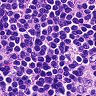
Metastatic tissue present: no